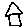
Label: house